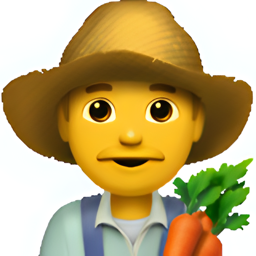
Name: male farmer
Emoji: 👨‍🌾
Group: People & Body
Sub-group: person-role